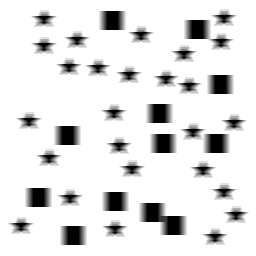
Squares: 12
Triangles: 0
Stars: 26
Total shapes: 38